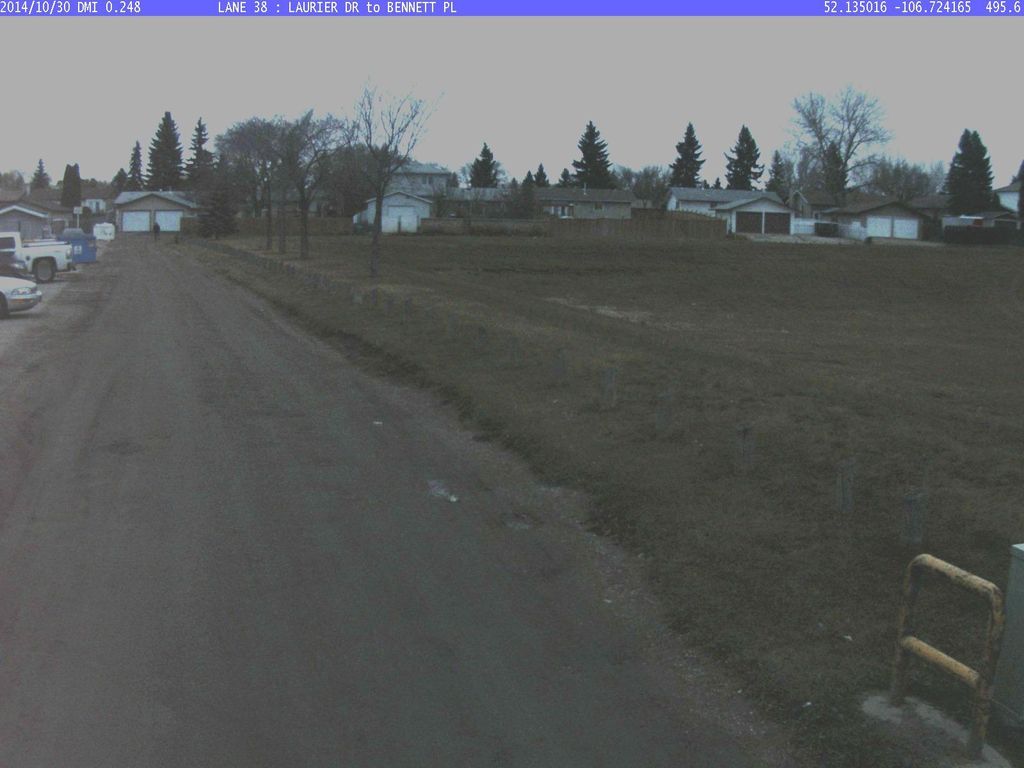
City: saskatoon